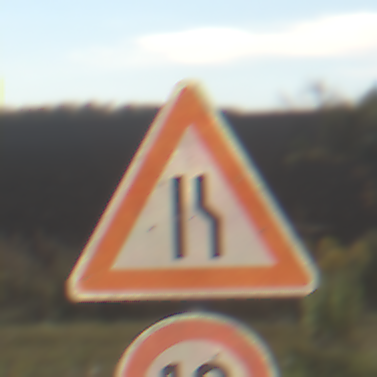
Verkehrszeichen: EinseitigVerengteFahrbahnRechts
Zusatzzeichen unten: Geschwindigkeit10
Umgebung: Outdoor, Nature
Tageszeit: MorningAfternoon
Wetter: Clear
Licht: Natural
Jahreszeit: Autumn
Kontrast: HighContrast